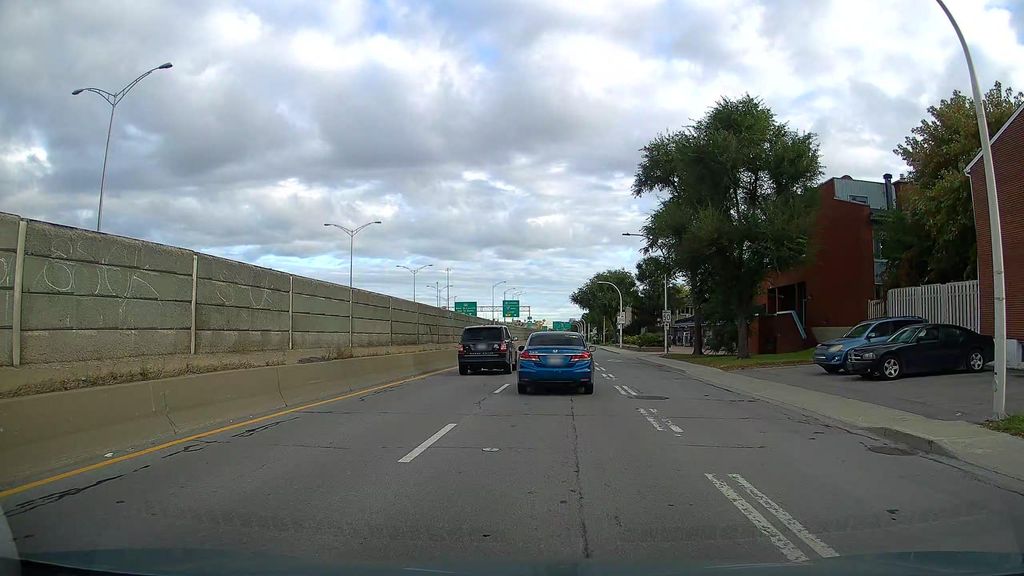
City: montreal